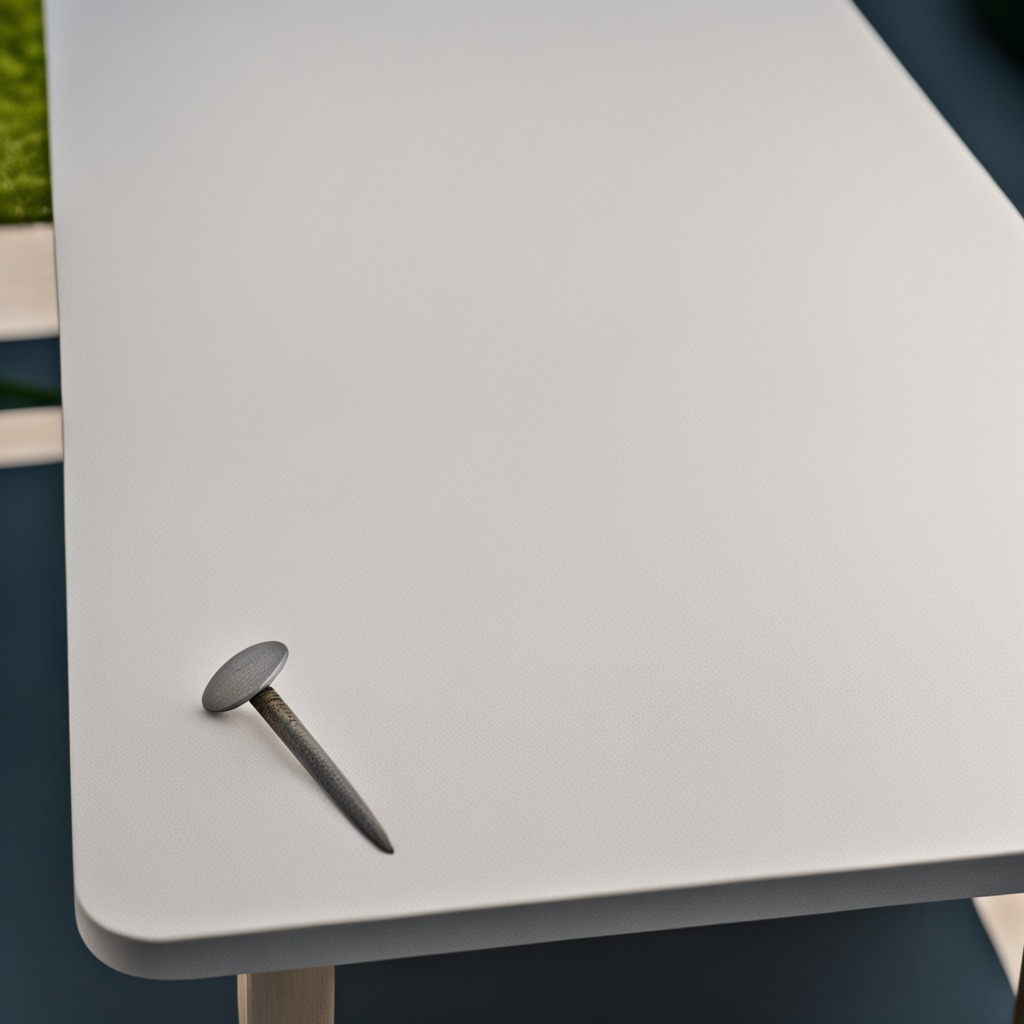
A iron nail is lying on the table.